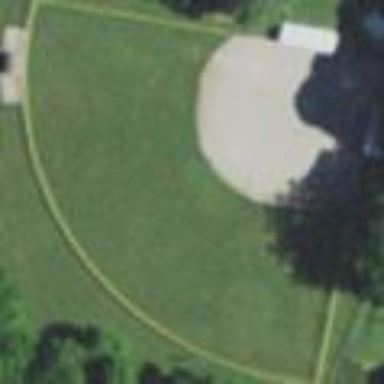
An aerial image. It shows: Baseball pitch for leisure land.